Question: Suppose I have two rectangle that intersect somehow. The two rectangles are shown in the following picture :

1. The green rectangle is ABCD.
2. The red rectangle is A3B3C3D3
I want to compute the the inside ? (or hexagon or in this case heptagon)
What I succeeded to do until now is to use the function <URL>, but it seems very looong and heavy. There is definitely a better way. Do you have any functions to simplify that ?
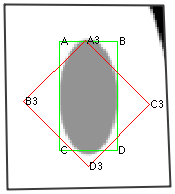
Answer: It looks like you have the Mapping Toolbox. The simplest way to achieve the intersection points between two polygons is to use the <URL> function.
The prototype looks like this:
'''
[xi,yi] = polyxpoly(x1, y1, x2, y2);
'''
'x1' and 'y1' are the 'x' and 'y' coordinates that define the polygon of the first shape and 'x2' and 'y2' are the coordinates that define the polygon of the second shape. These are 1D vectors and the result gives you 'x' and 'y' coordinates stored in 'xi' and 'yi' that give you the intersection points of the two polygons together.
Here's an example of using the function:
'''
% Define and fill a rectangular area in the plane
xlimit = [3 13];
ylimit = [2 8];
xbox = xlimit([1 1 2 2 1]);
ybox = ylimit([1 2 2 1 1]);
mapshow(xbox,ybox,'DisplayType','polygon','LineStyle','none')
% Define and display a two-part polyline
x = [0 6 4 8 8 10 14 10 14 NaN 4 4 6 9 15];
y = [4 6 10 11 7 6 10 10 6 NaN 0 3 4 3 6];
mapshow(x,y,'Marker','+')
% Intersect the polyline with the rectangle
[xi, yi] = polyxpoly(x, y, xbox, ybox);
mapshow(xi,yi,'DisplayType','point','Marker','o');
'''
We get:

<URL>